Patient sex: F
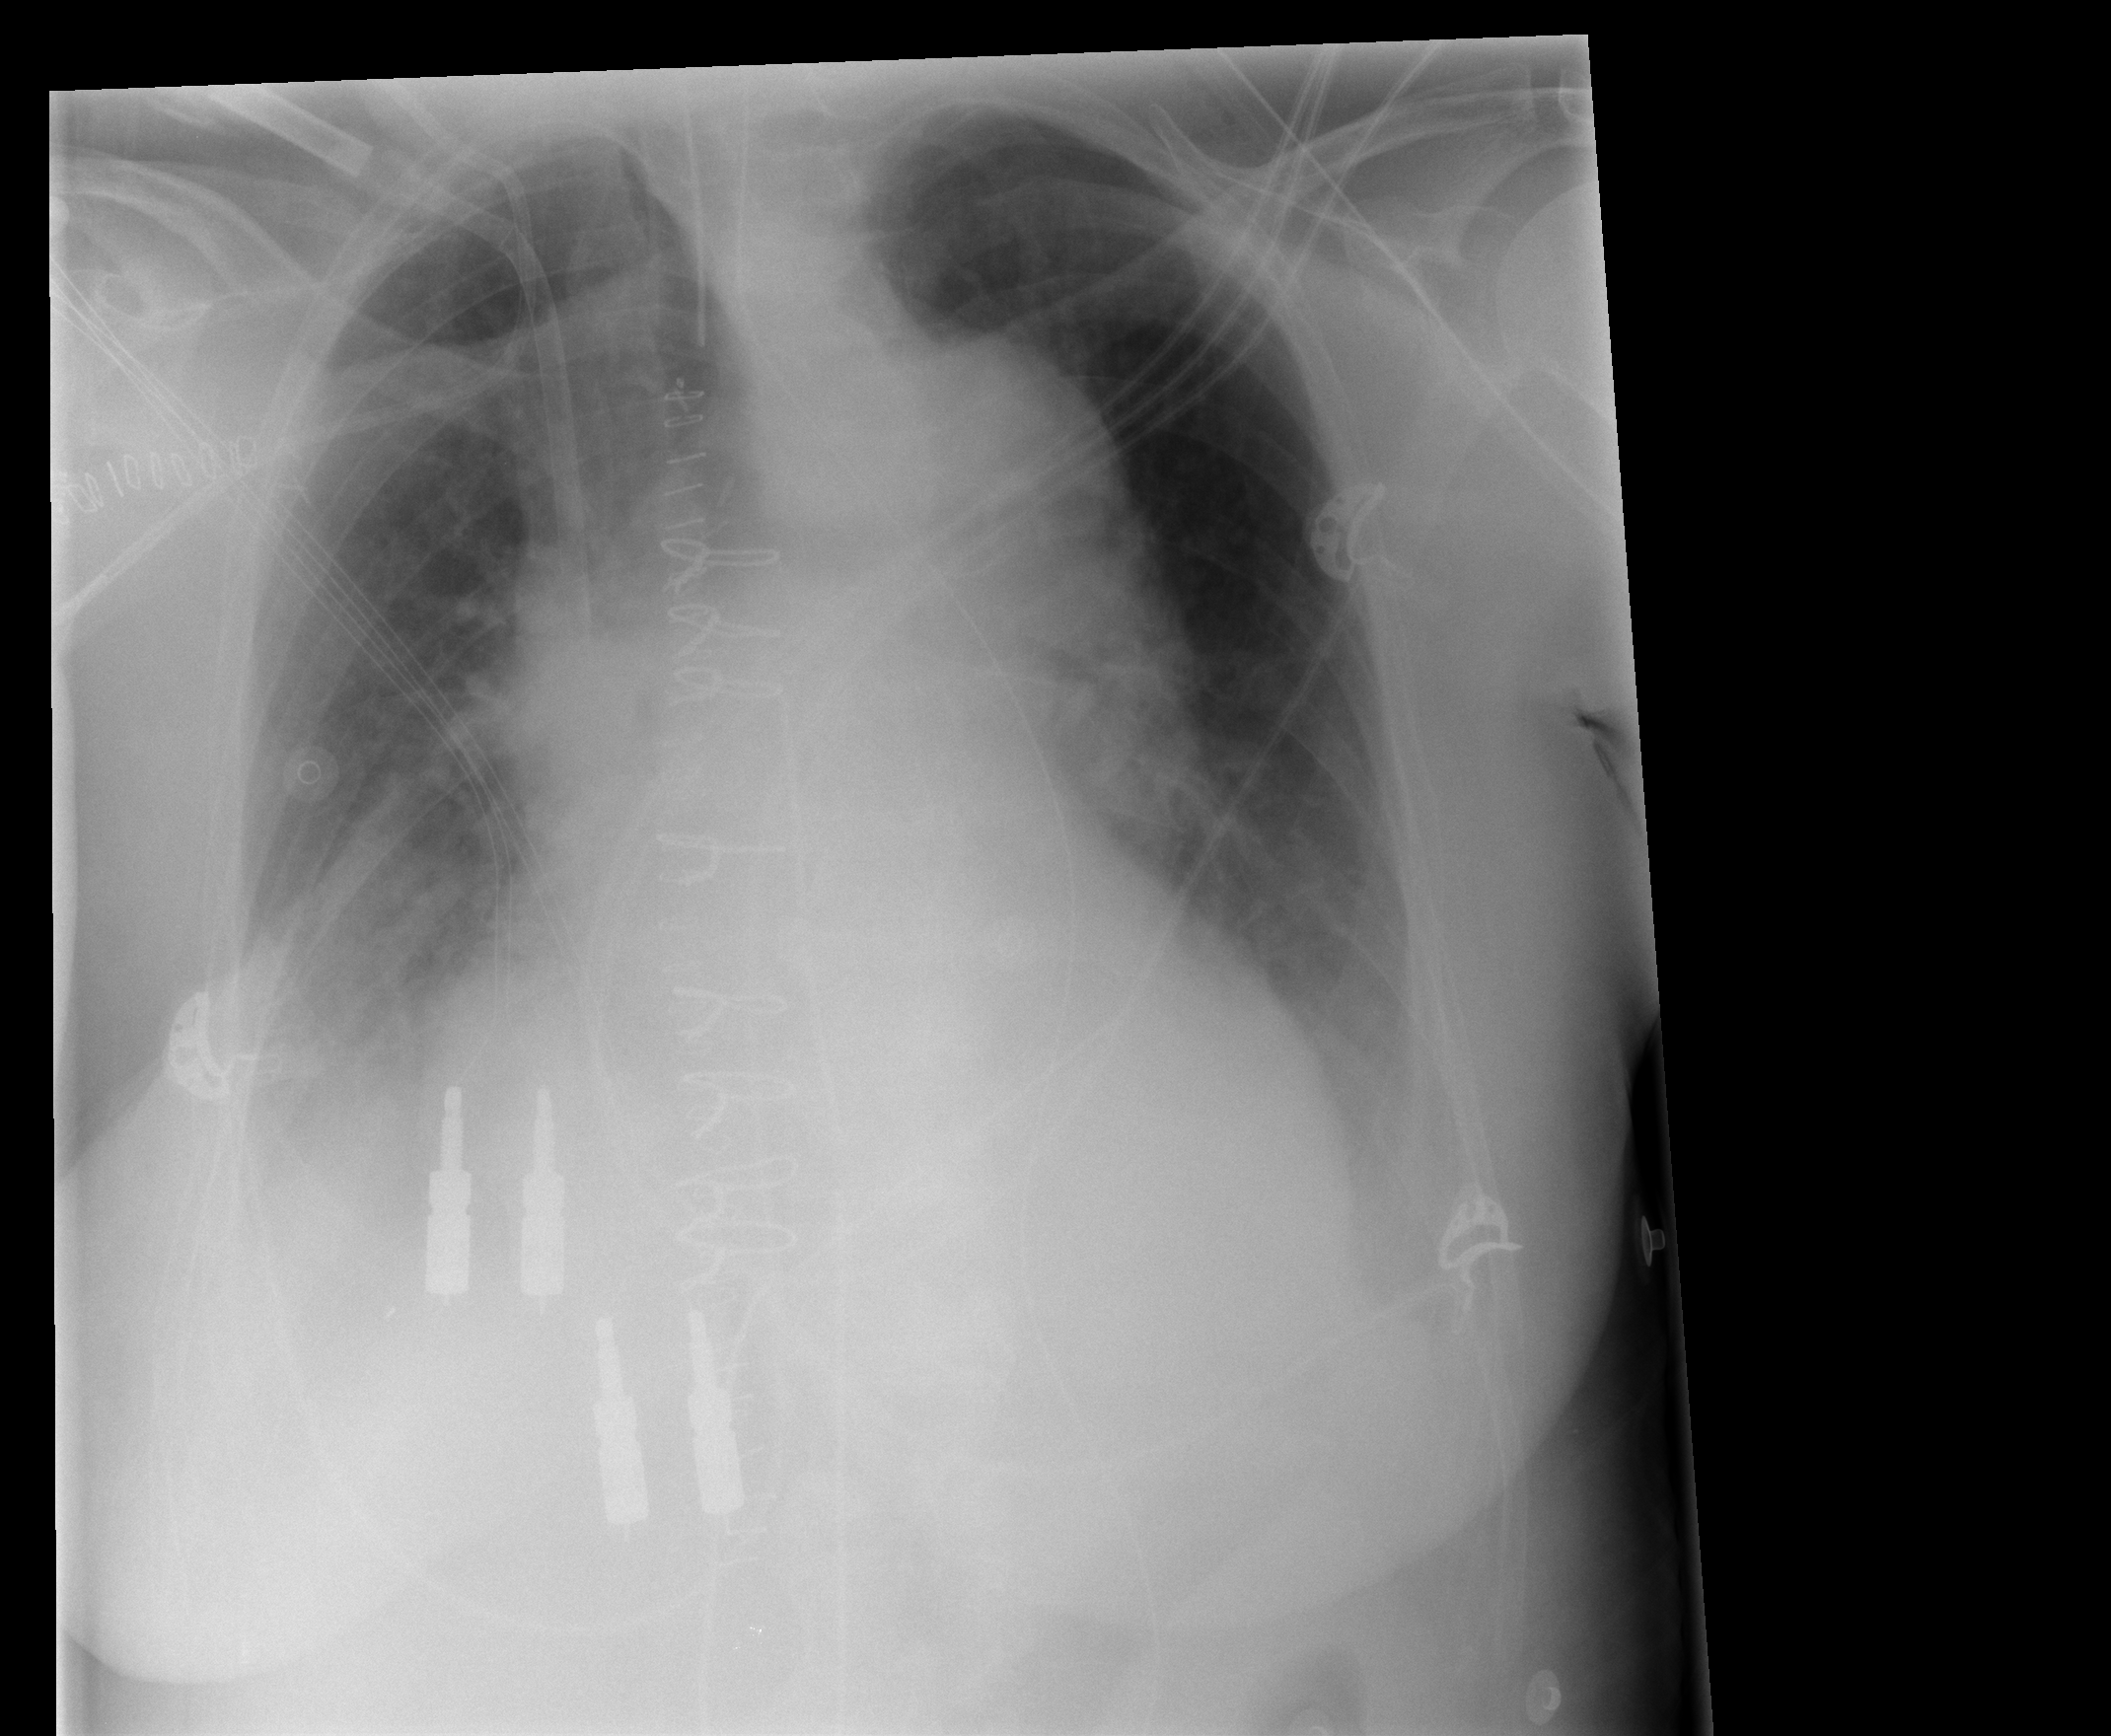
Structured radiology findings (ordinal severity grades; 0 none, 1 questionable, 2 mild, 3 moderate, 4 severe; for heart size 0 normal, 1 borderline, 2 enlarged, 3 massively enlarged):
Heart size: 2
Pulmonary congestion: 2
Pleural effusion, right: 2
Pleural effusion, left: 2
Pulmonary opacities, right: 0
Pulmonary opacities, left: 0
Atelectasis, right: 2
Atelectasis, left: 2